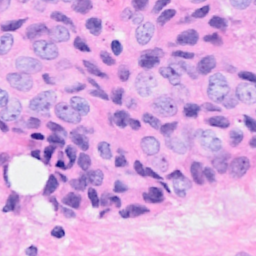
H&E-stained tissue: Breast